Question: there is 2 tables, Table A and Table B,
Please help me the query for getting the eror if there is any difference from this tables.
Conditions :
> if item name in table A have different name from table B
and
> if item value in table A is bigger than B
and get the eror message.

Thank you very much for anyone can help me..
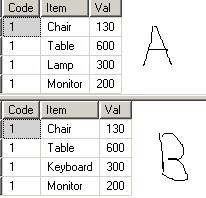
Answer: Not quite sure what you are after
'''
Select T1.Code,(case when T1.Item != T2.Itemthen 'Error' else 'Success' end) as ItemMessage,
(case when T1.Val > T2.Val then 'Error' else 'Success' end) as ValueMessage,
from Table1 T1
inner join Table2 T2 On T1.Code=T2.Code
'''